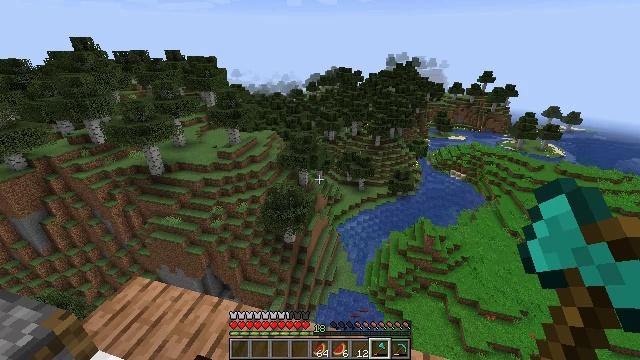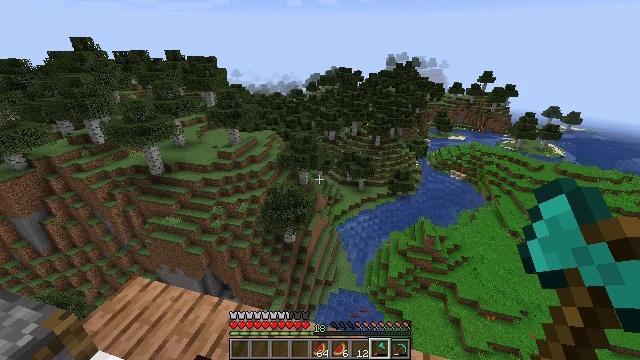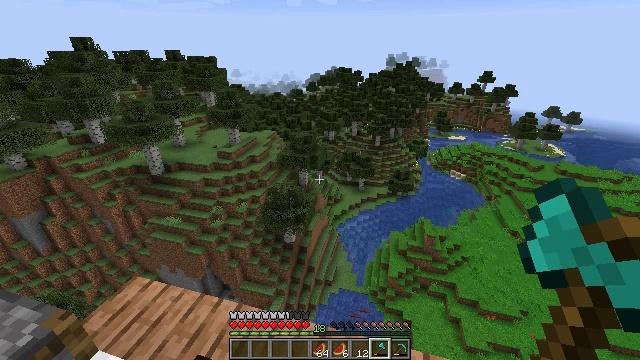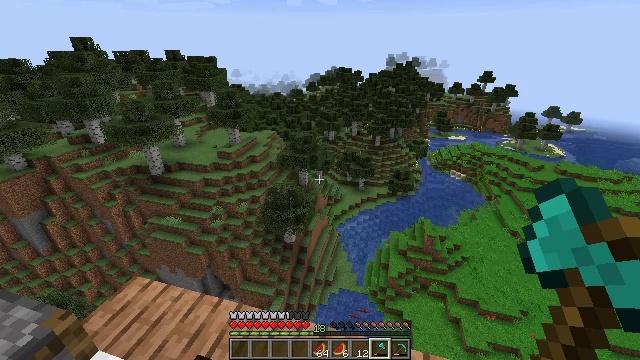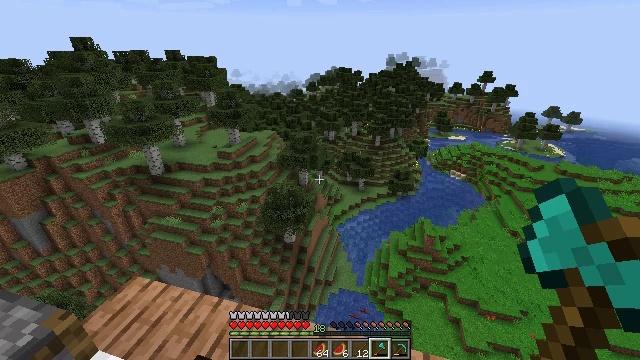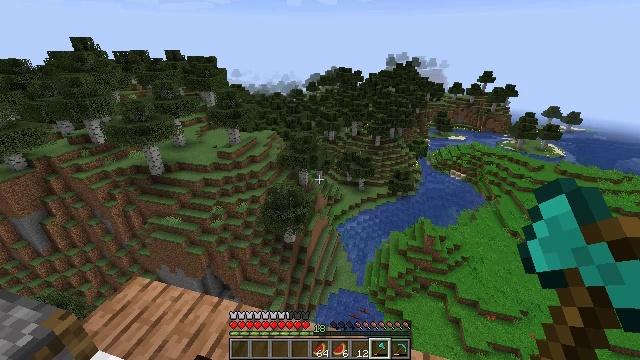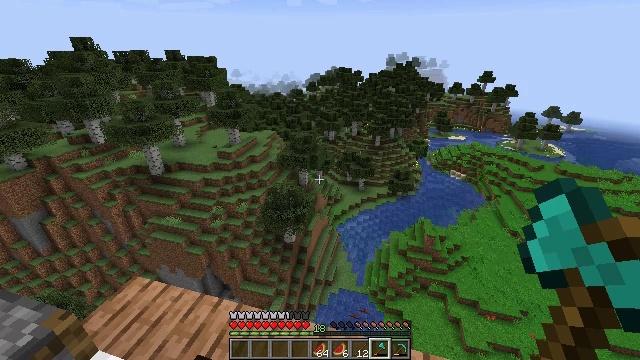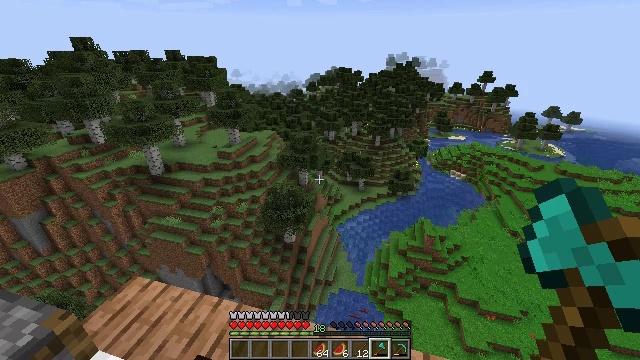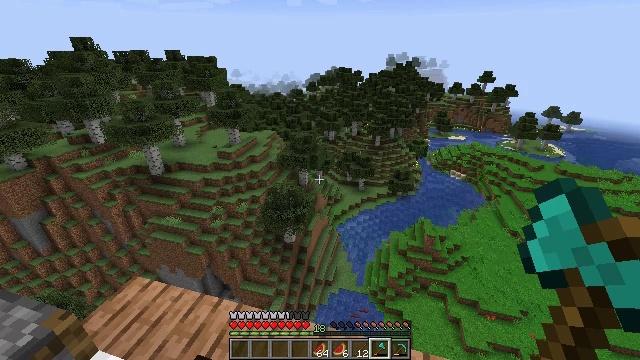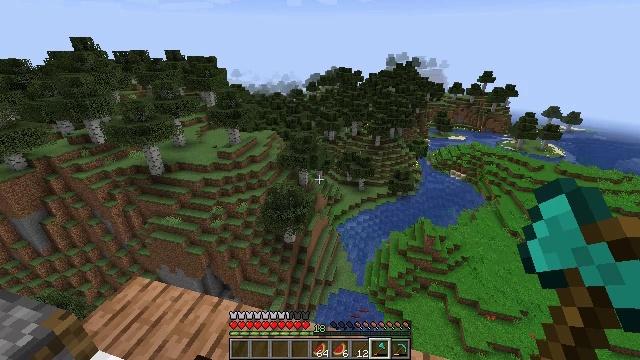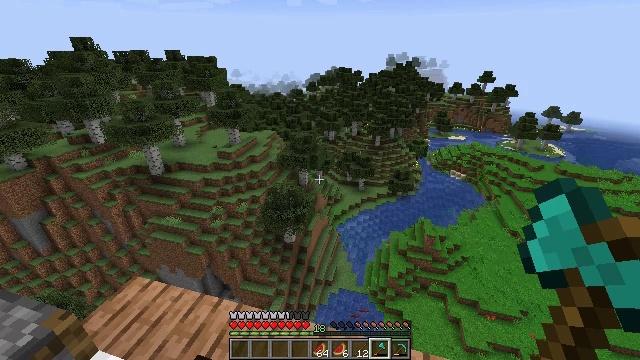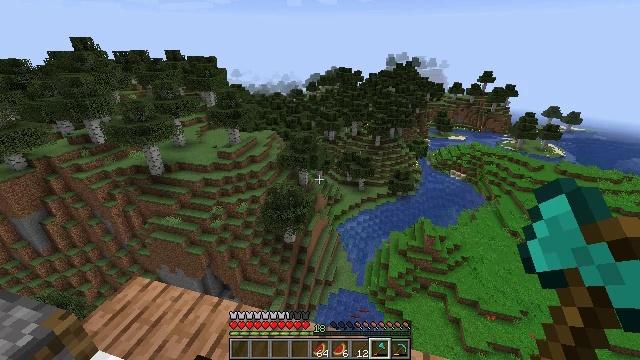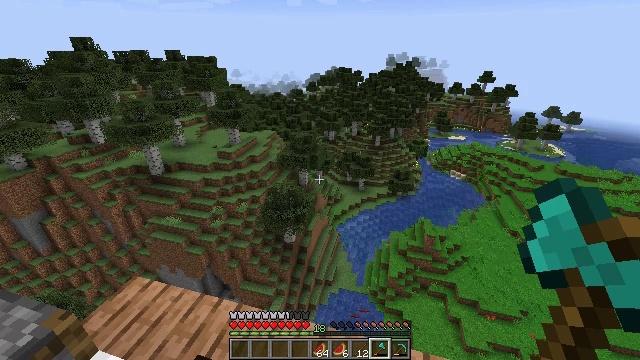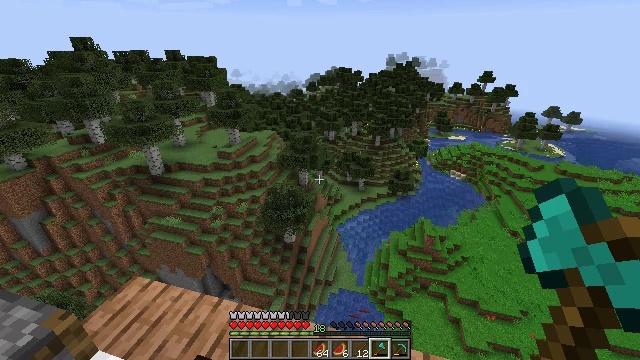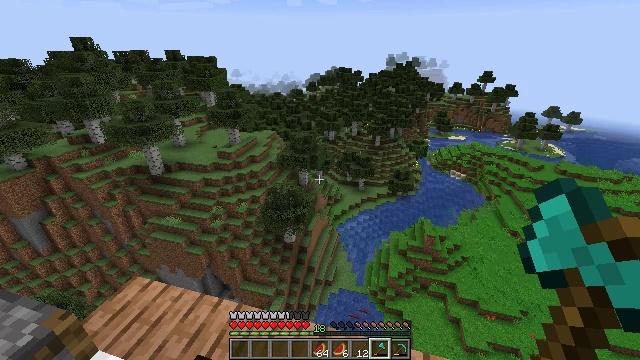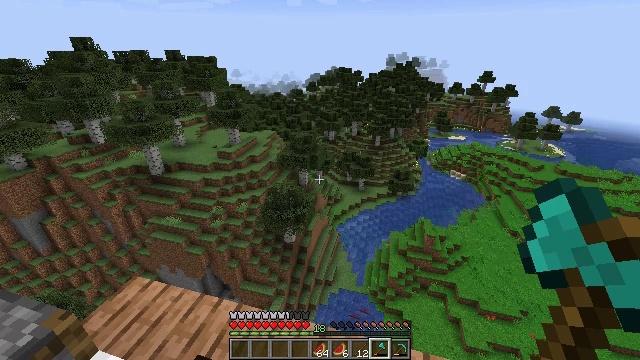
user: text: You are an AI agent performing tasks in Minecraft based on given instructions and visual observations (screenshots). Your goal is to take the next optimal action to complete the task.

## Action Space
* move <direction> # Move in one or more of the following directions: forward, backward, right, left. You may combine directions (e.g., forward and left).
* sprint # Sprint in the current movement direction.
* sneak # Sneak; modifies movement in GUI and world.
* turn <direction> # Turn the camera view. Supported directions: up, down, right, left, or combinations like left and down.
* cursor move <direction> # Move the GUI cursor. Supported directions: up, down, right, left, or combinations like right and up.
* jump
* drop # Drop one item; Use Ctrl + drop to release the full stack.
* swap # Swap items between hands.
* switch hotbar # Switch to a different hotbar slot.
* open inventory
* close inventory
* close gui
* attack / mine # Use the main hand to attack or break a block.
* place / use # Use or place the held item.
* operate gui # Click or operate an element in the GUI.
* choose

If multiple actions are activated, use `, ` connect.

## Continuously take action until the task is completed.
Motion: motion action
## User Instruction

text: Use the furnace to make cooked salmon.
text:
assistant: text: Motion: no_op
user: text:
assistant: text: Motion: no_op
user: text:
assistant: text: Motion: no_op
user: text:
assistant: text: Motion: no_op
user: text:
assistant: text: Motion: no_op
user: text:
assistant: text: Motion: no_op
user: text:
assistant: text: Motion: no_op
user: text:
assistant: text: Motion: no_op
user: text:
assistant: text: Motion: no_op
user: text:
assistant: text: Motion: no_op
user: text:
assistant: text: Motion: no_op
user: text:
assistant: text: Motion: no_op
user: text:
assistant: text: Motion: no_op
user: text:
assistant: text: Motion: no_op
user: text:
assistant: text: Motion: no_op
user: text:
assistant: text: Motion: no_op
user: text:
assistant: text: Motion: no_op
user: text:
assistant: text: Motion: no_op
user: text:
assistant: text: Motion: no_op
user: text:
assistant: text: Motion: no_op
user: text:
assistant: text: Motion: no_op
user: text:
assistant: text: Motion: no_op
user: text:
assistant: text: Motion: no_op
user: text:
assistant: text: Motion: no_op
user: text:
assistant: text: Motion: no_op
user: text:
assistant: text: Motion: no_op
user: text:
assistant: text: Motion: no_op
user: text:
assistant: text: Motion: no_op
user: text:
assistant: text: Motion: no_op
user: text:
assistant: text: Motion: no_op